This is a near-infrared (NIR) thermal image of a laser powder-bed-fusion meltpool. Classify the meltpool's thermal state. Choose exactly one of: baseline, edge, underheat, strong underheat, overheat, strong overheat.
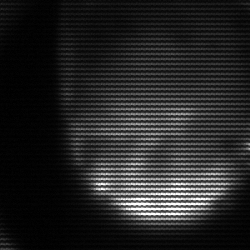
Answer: edge